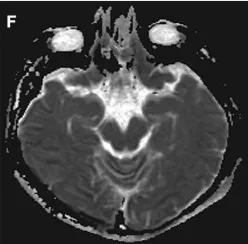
Axial T1 contrast-enhanced MRI (44 days after headache) and DWI (30 days after headache) through the point at which the oculomotor nerve emerges from the midbrain in this patient with left oculomotor ophthalmoplegic migraine. (D-F) Quiescent phase, taken 7 weeks after the left ptosis and diplopia had resolved. (E,F) Demonstrate that the signal had disappeared at this point on DWI and ADC.
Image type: radiology (mri)